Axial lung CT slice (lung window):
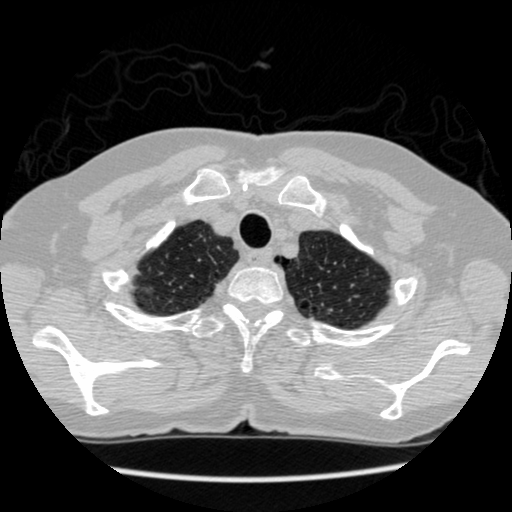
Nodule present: no